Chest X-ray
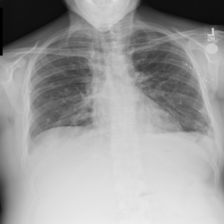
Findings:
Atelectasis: negative
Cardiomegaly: negative
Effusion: negative
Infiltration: positive
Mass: negative
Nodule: negative
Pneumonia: negative
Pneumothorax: negative
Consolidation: negative
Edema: negative
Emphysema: negative
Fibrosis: negative
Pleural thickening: negative
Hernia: negative